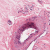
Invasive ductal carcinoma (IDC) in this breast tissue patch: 0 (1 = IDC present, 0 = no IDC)